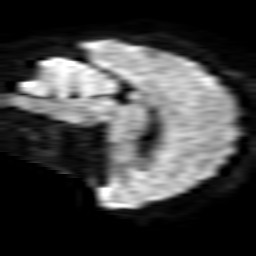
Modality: TRACE
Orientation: sagittal
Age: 39
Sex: female
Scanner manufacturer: philips
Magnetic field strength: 1.5 T
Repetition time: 4.812 s
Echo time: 0.07764 s